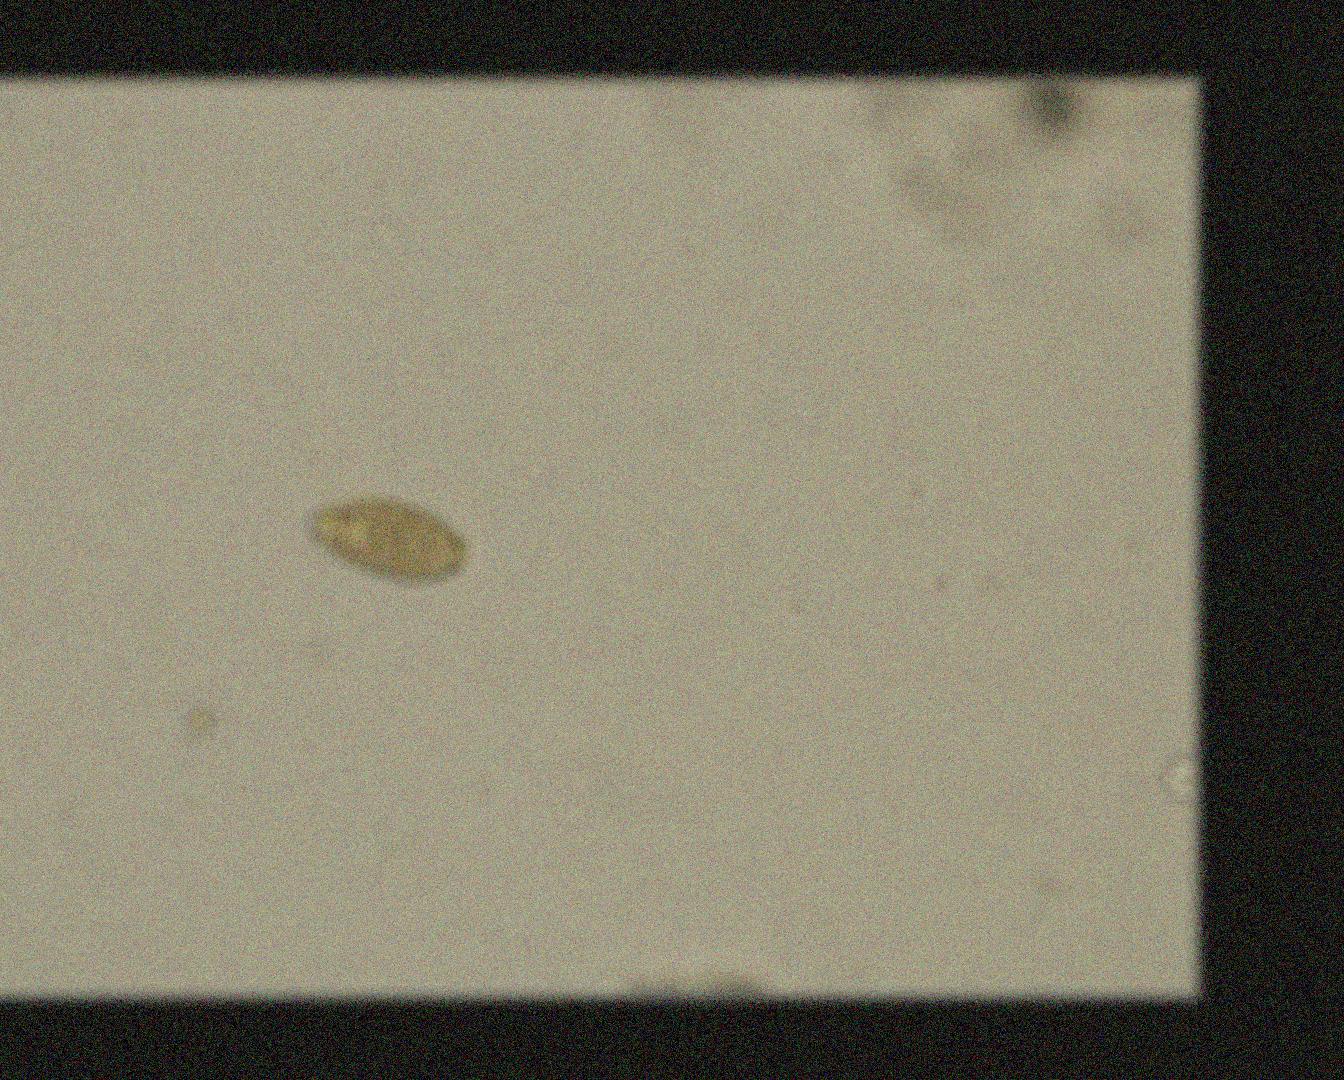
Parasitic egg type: Trichuris trichiura